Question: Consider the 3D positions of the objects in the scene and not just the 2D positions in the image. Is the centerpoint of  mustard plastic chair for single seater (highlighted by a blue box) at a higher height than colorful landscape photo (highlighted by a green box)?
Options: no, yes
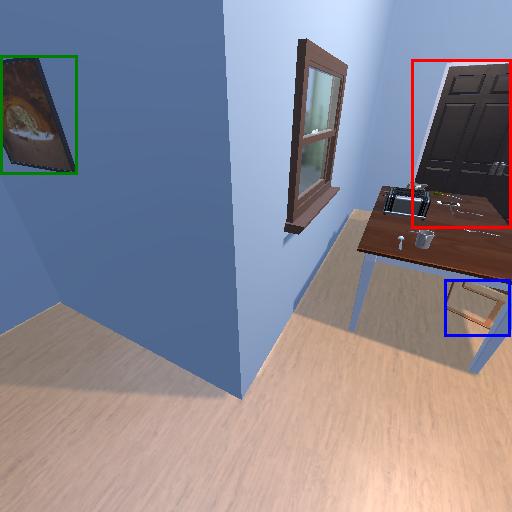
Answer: no